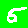
Digit: 5